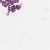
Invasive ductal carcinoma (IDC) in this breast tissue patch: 1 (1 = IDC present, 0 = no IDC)